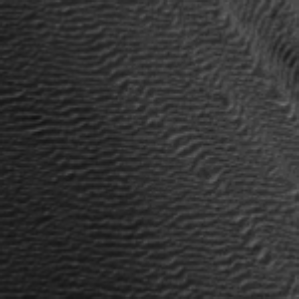
Label: frost